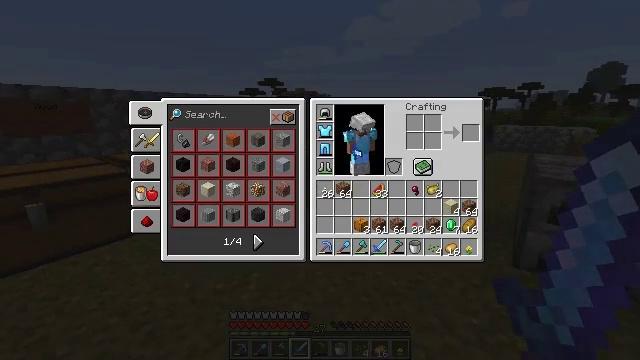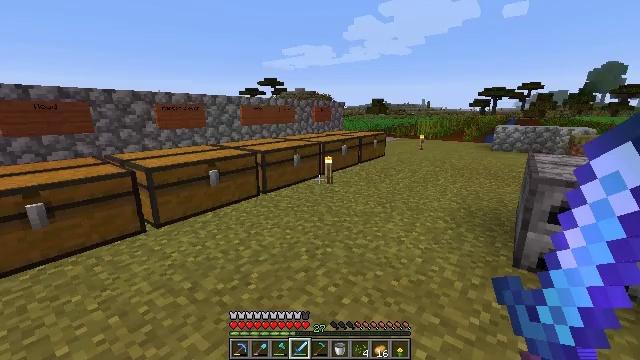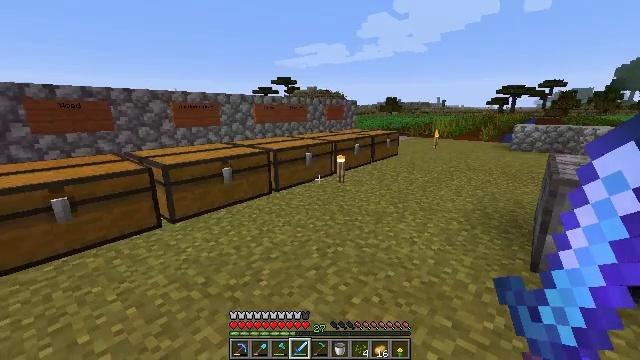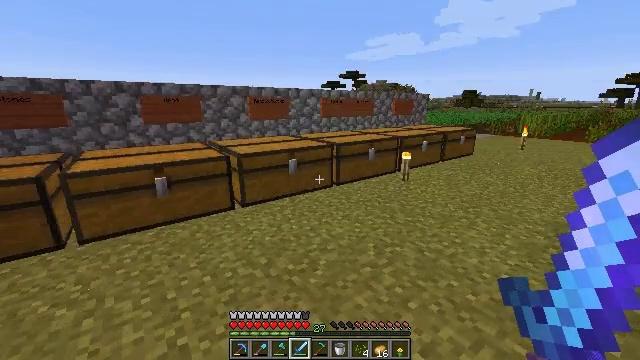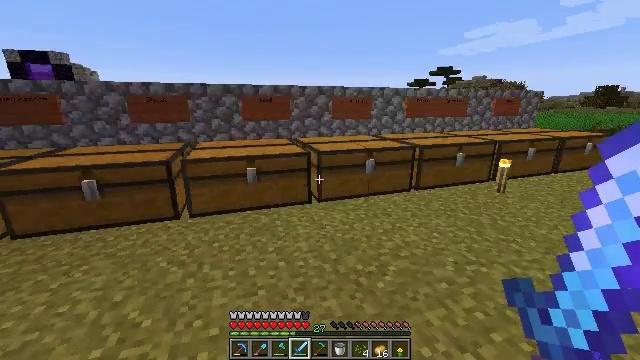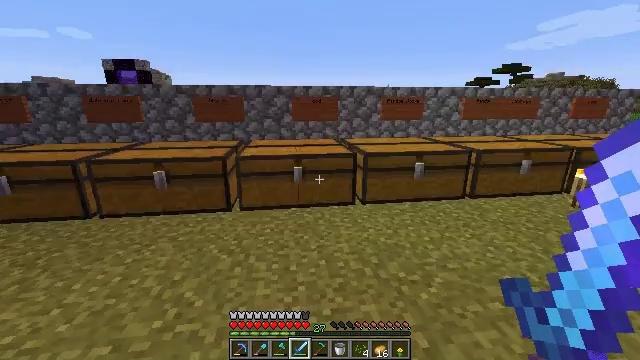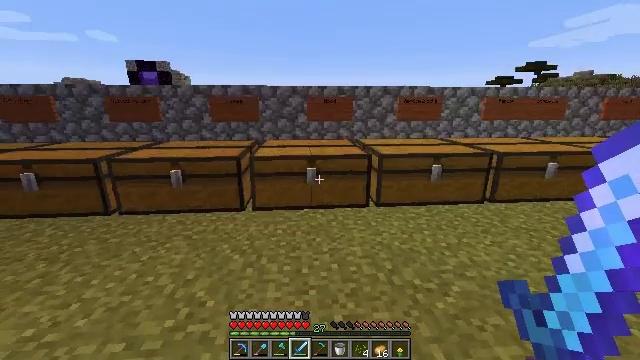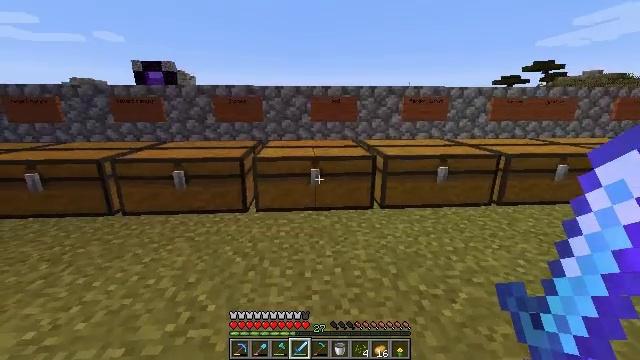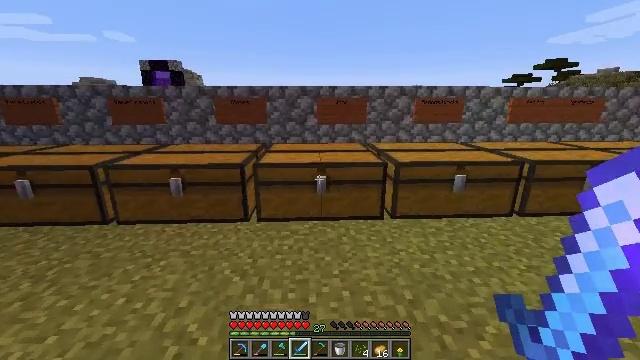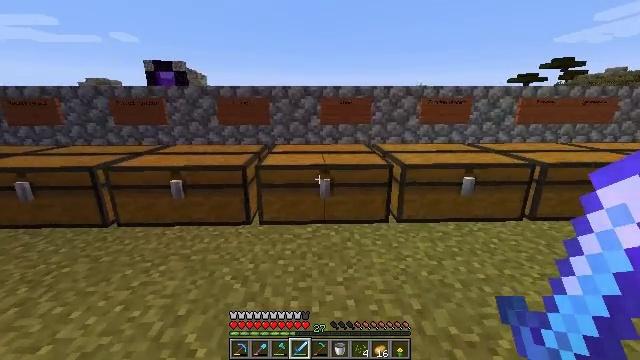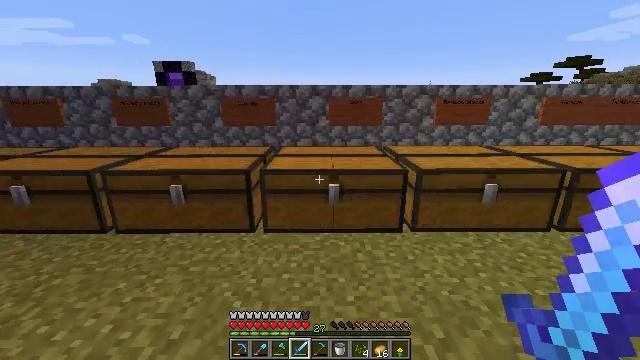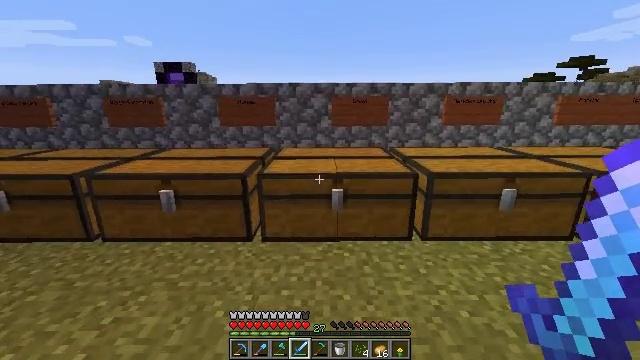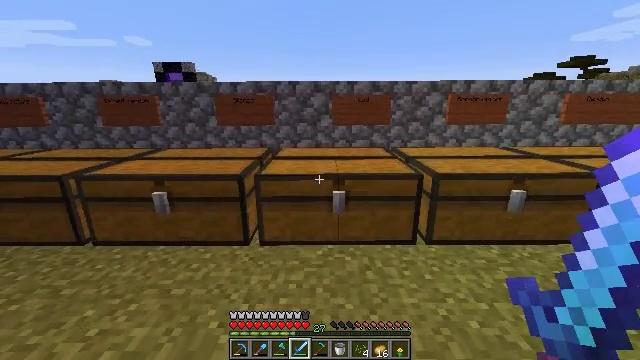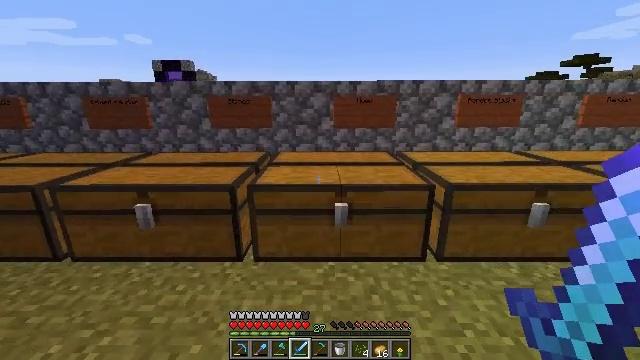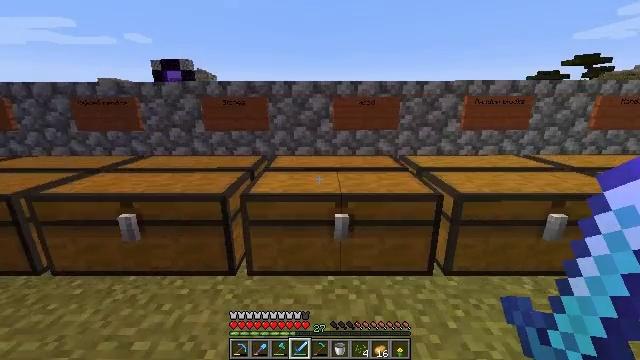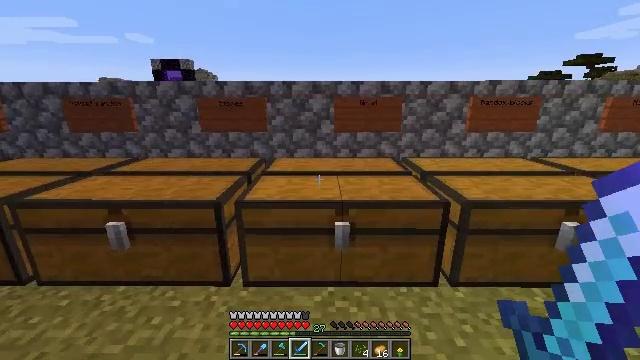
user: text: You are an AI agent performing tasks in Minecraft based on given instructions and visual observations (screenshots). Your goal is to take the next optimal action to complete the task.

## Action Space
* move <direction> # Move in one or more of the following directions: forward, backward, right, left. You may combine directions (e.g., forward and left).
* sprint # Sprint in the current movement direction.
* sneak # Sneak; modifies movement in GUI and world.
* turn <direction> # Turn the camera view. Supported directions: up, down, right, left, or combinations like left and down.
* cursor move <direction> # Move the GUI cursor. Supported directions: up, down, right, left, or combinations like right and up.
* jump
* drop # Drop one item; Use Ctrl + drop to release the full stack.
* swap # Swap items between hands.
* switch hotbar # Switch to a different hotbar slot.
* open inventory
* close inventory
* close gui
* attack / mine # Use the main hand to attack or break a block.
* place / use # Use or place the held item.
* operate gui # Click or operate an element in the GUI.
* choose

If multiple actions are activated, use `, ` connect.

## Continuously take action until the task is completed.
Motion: motion action
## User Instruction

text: Harvest melon from the farm.
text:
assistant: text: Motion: no_op
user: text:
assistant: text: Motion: turn left, close gui
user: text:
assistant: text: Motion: turn left and down
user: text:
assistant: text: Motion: turn left
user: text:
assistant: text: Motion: turn left
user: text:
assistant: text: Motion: move forward, turn left
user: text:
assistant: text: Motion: move forward
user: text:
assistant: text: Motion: move forward, turn left
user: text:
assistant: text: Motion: move forward
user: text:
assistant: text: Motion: move forward, turn left
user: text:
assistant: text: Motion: move forward
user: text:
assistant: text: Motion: move forward
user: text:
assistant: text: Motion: move forward
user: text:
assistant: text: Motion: move forward
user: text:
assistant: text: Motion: move forward
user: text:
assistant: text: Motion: move forward, turn down
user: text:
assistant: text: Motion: move forward, turn down
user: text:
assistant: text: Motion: move forward
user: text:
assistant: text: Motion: move forward
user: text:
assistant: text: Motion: no_op
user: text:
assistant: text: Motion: no_op
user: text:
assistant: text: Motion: no_op
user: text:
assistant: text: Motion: no_op
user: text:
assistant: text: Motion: no_op
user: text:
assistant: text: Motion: use / place
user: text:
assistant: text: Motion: use / place
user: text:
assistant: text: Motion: use / place
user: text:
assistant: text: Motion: use / place
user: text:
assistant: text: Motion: no_op
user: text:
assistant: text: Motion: open gui